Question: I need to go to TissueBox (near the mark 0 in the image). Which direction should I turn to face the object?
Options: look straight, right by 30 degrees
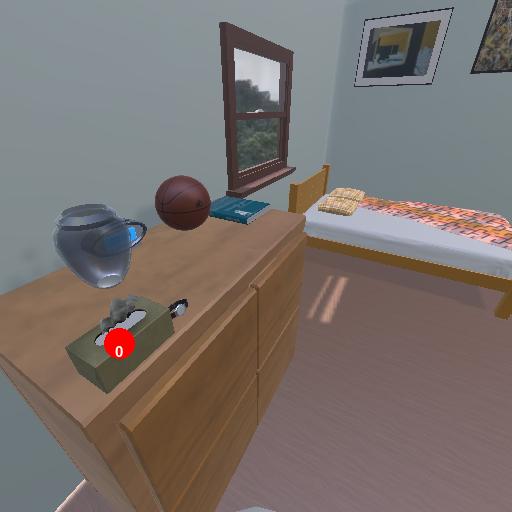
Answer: look straight